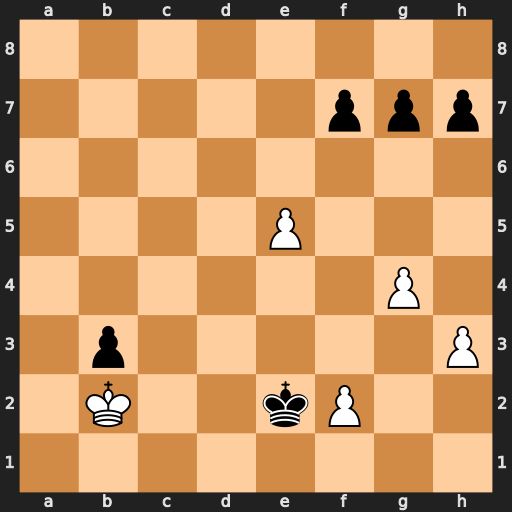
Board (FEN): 8/5ppp/8/4P3/6P1/1p5P/1K2kP2/8
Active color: w
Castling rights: -
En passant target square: -
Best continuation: f4 Kf3 f5